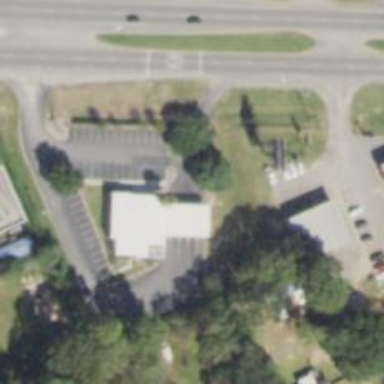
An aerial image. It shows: Parking space is available.